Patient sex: F
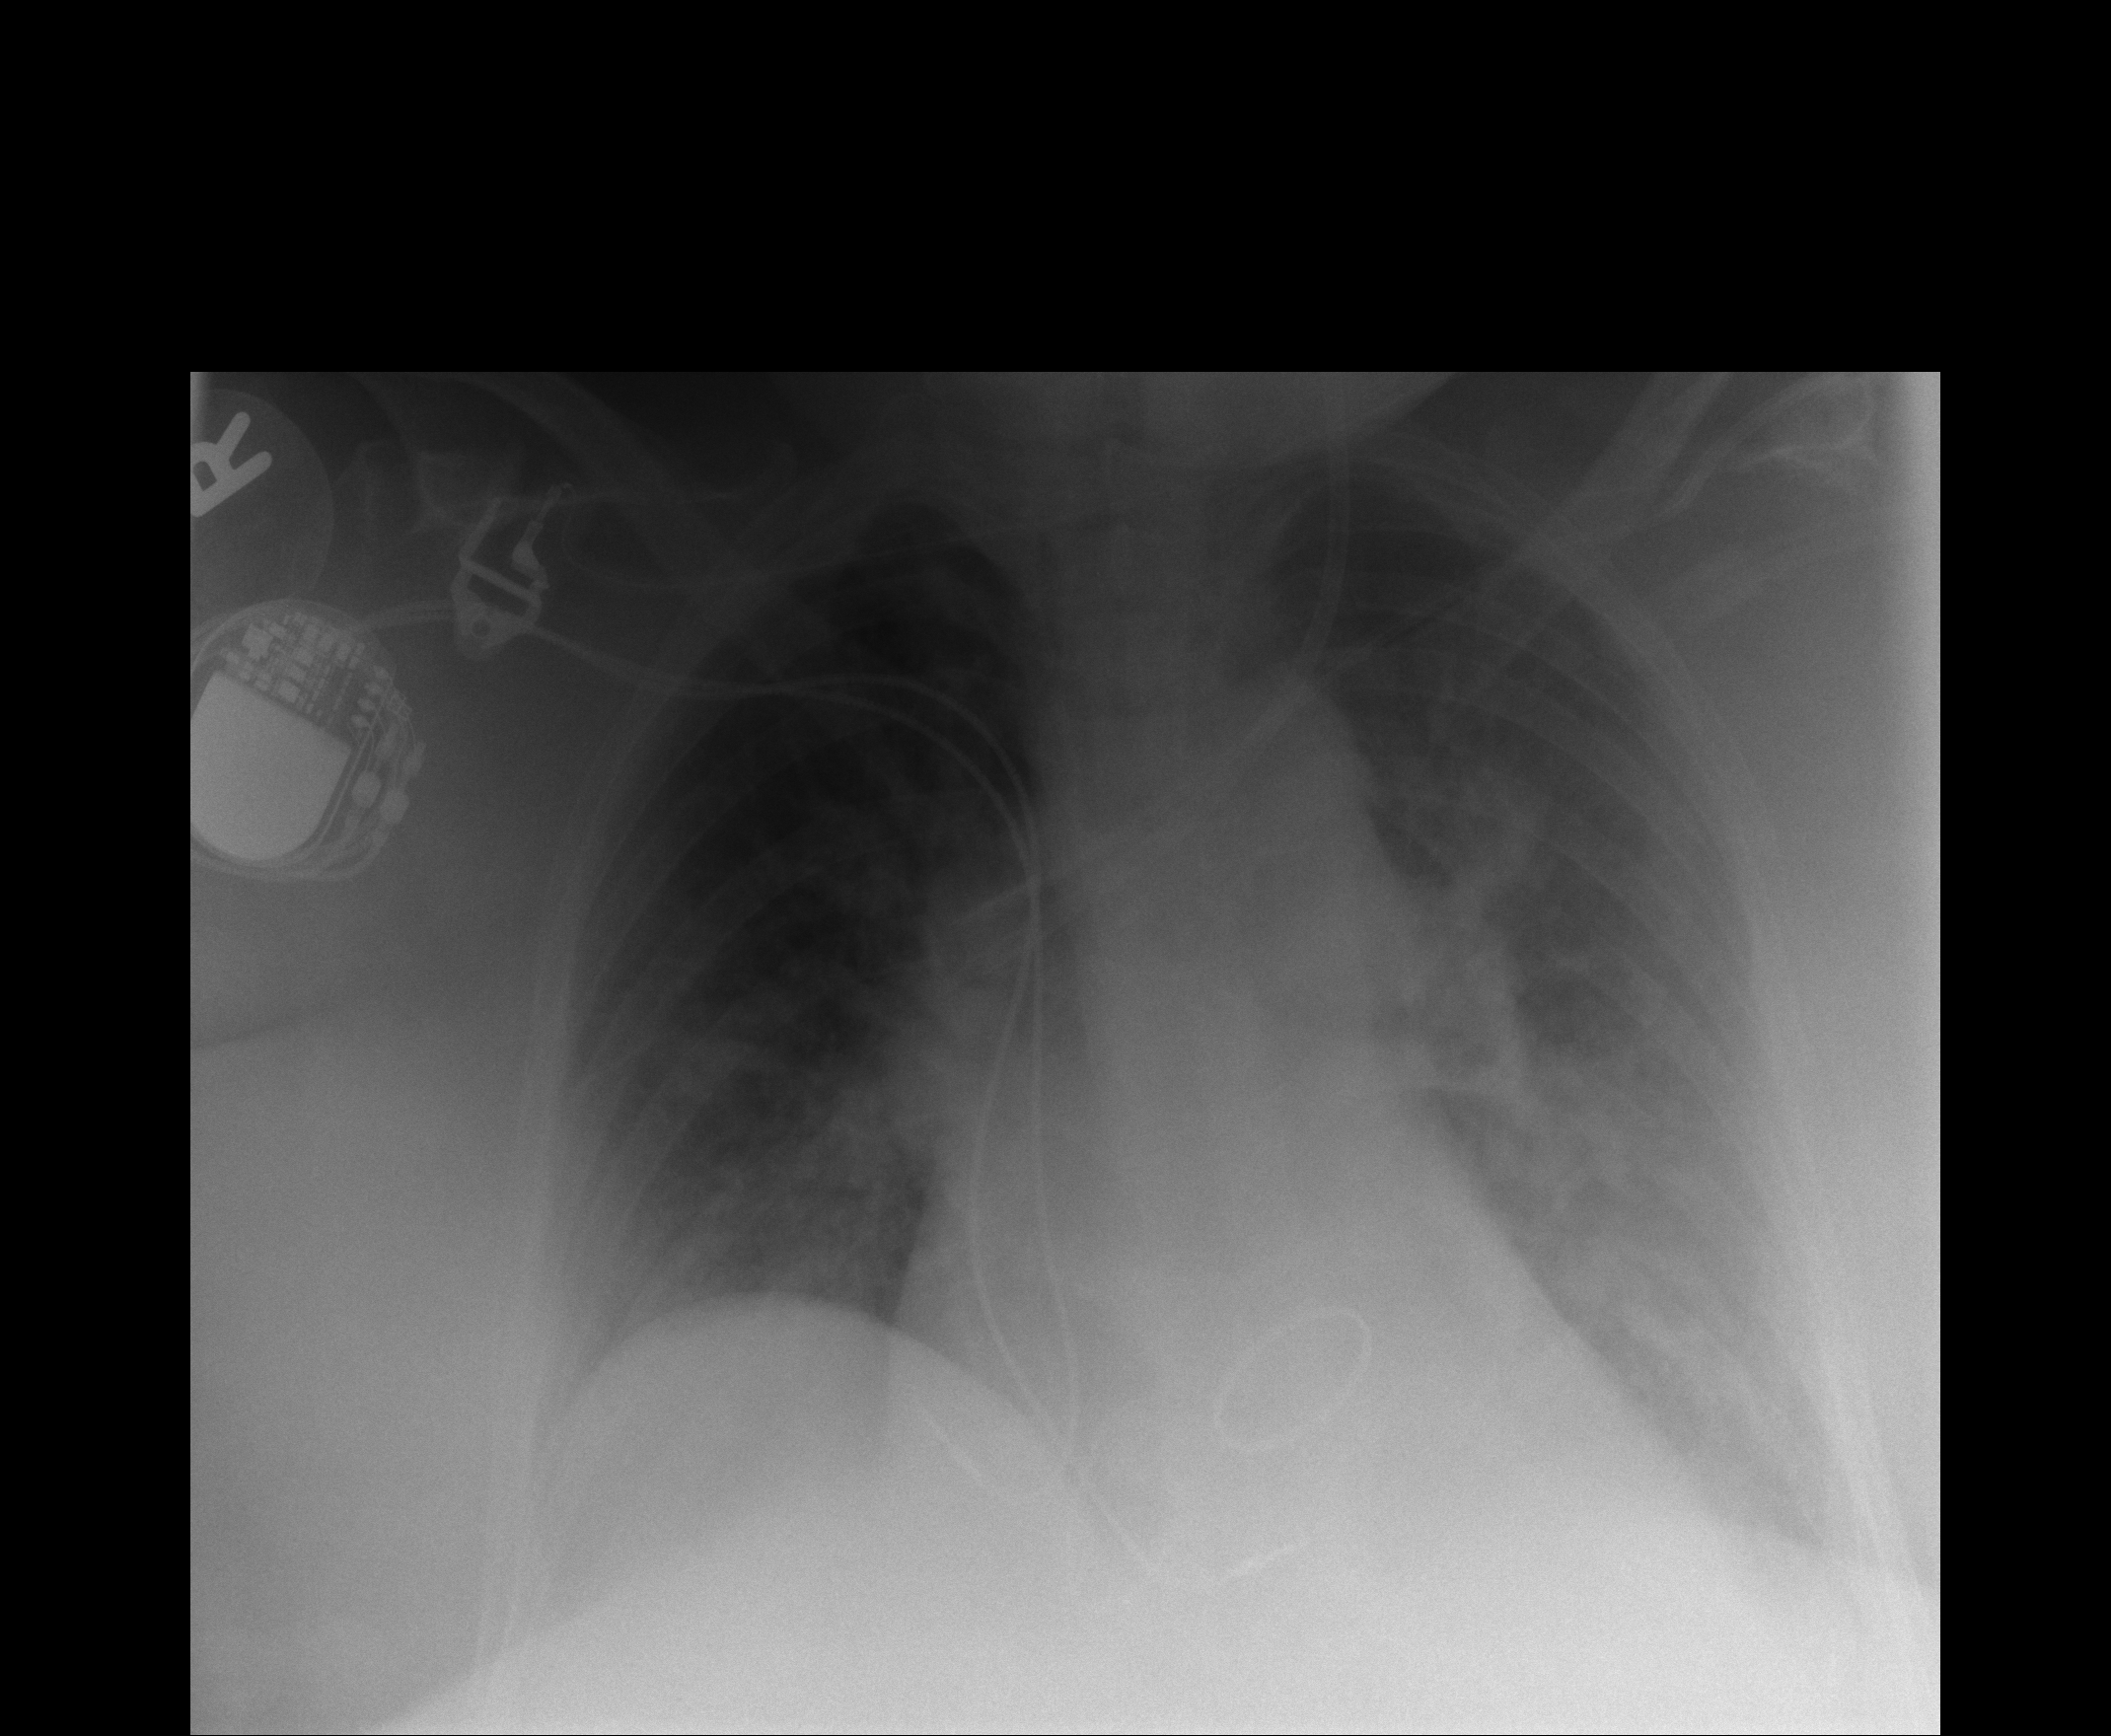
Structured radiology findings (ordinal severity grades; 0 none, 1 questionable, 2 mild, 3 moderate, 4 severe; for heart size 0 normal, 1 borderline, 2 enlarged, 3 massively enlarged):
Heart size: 0
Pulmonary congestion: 3
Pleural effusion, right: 0
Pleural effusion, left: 2
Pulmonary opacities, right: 0
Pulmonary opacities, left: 0
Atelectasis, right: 2
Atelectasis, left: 3